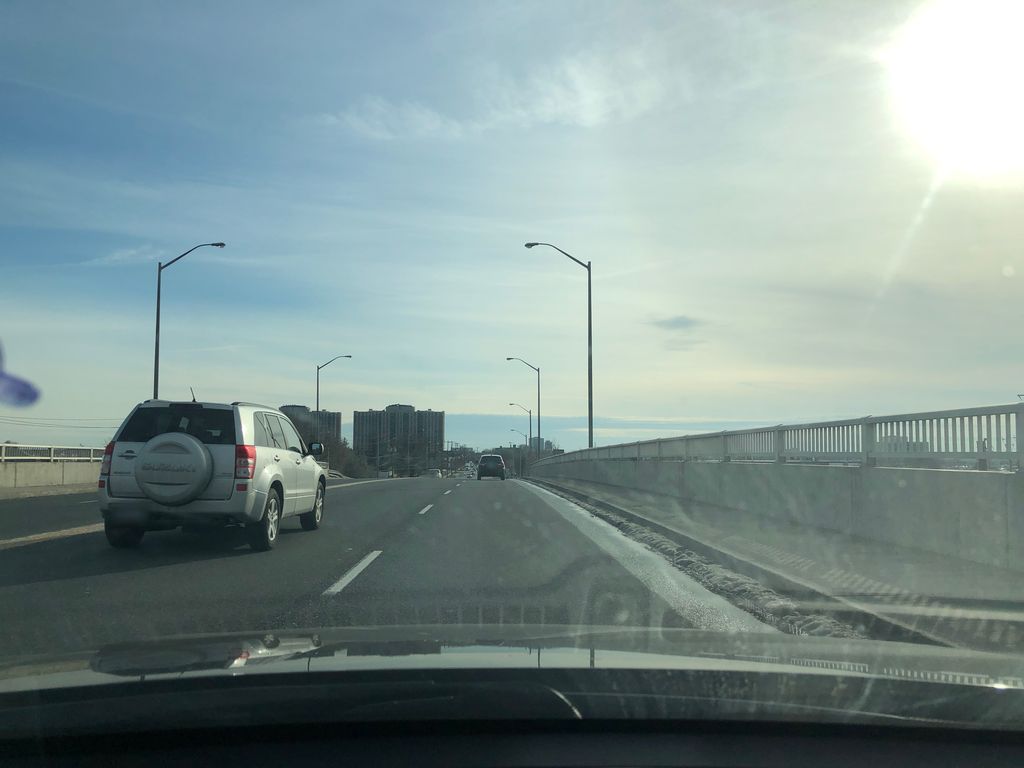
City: toronto